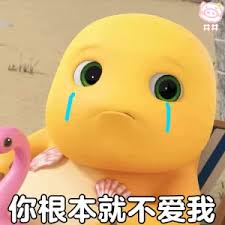
Label: nailong